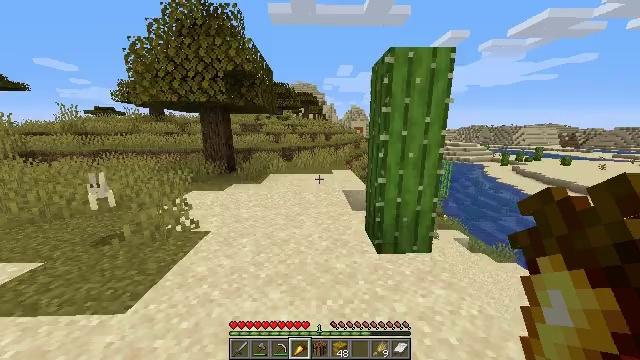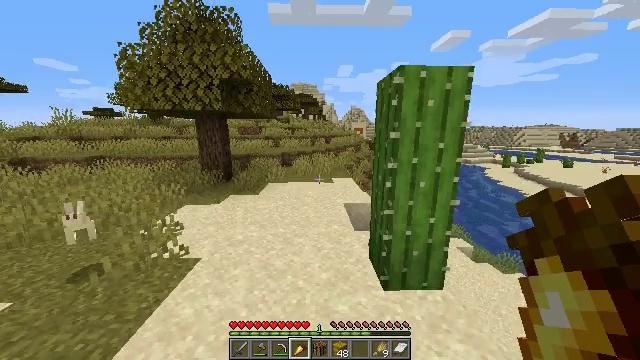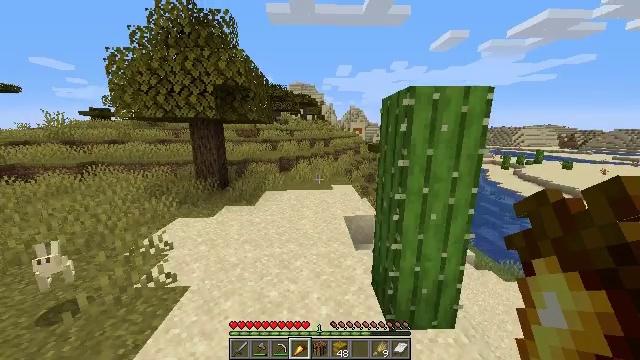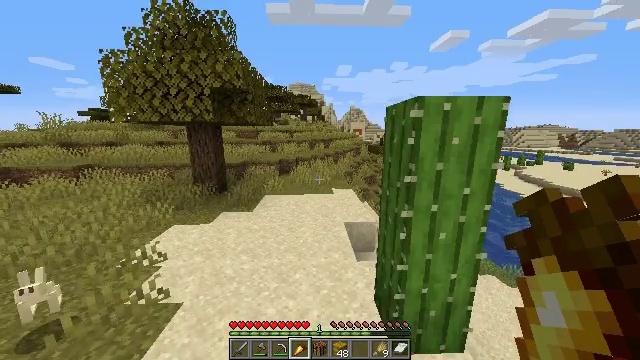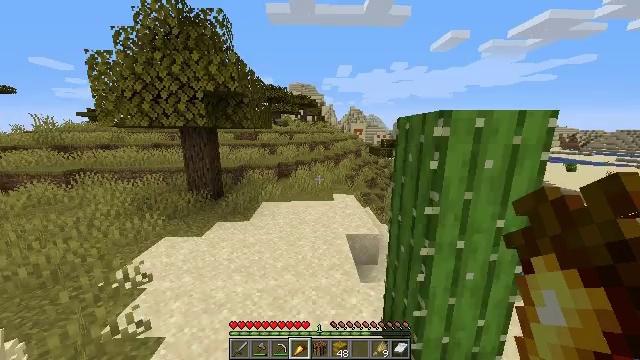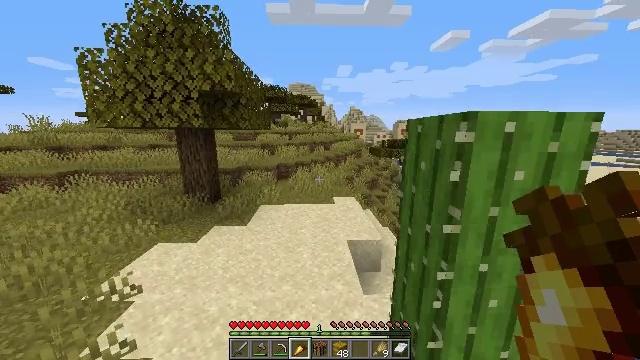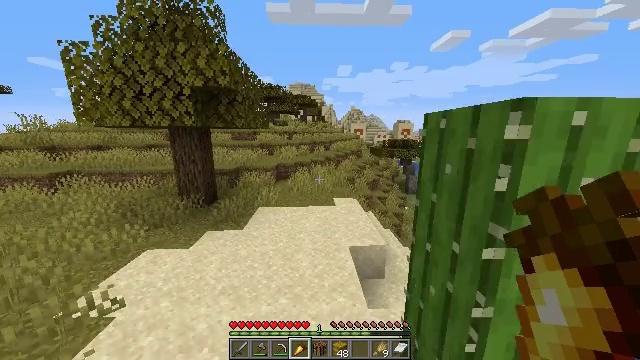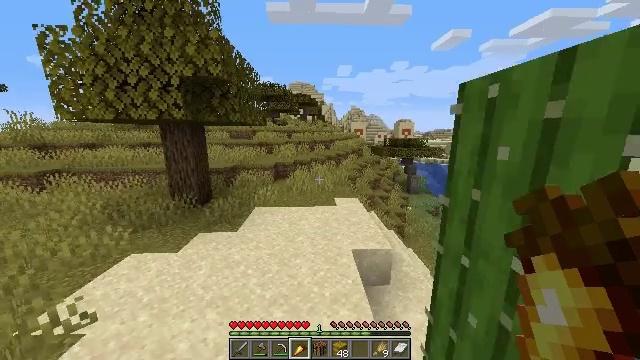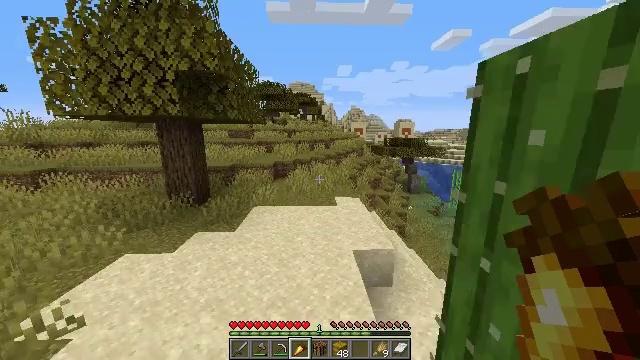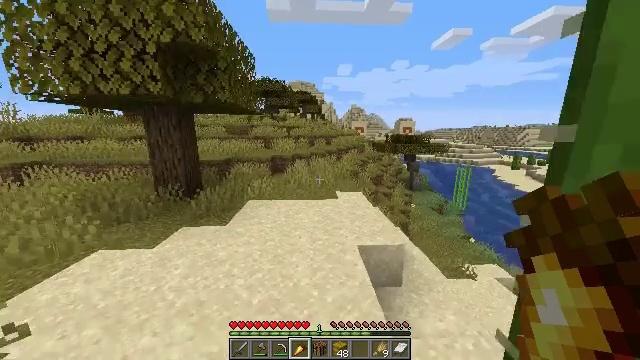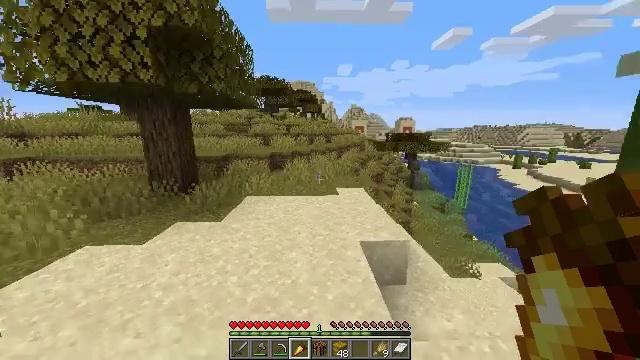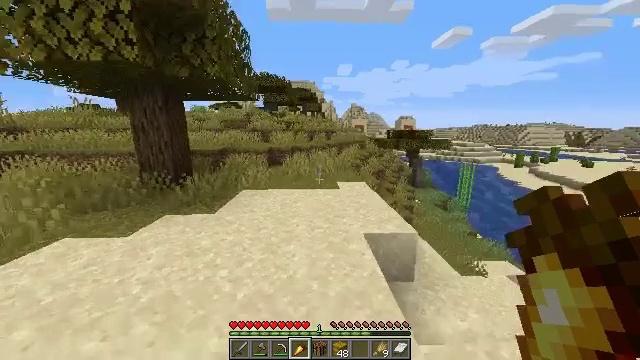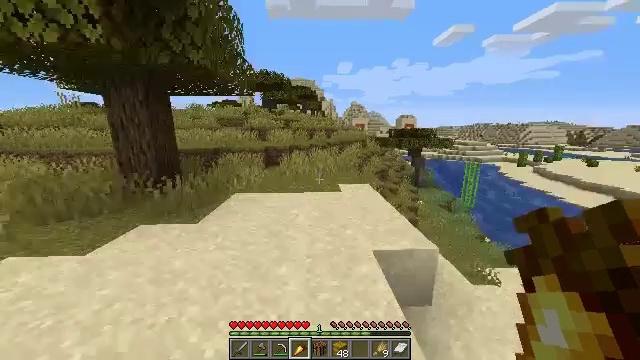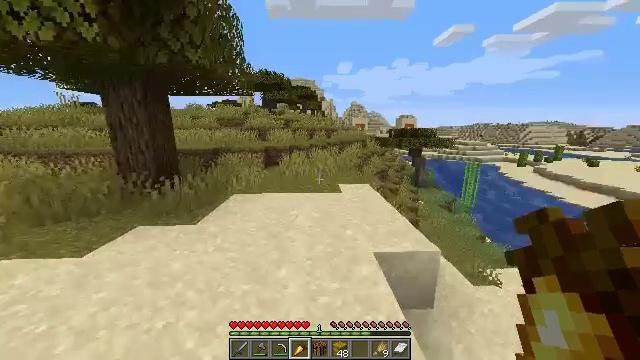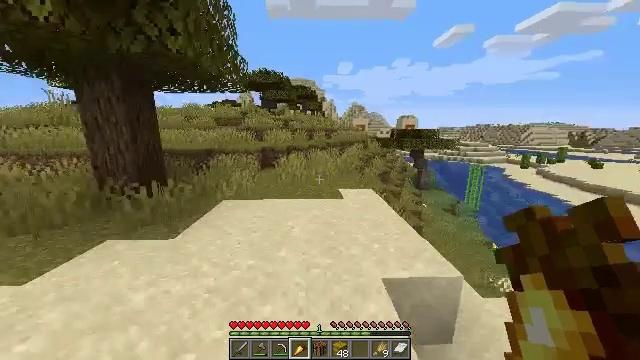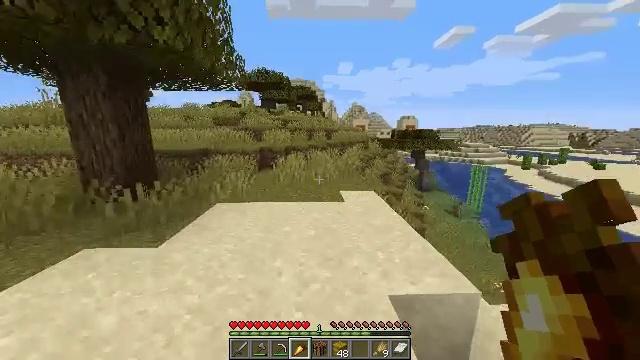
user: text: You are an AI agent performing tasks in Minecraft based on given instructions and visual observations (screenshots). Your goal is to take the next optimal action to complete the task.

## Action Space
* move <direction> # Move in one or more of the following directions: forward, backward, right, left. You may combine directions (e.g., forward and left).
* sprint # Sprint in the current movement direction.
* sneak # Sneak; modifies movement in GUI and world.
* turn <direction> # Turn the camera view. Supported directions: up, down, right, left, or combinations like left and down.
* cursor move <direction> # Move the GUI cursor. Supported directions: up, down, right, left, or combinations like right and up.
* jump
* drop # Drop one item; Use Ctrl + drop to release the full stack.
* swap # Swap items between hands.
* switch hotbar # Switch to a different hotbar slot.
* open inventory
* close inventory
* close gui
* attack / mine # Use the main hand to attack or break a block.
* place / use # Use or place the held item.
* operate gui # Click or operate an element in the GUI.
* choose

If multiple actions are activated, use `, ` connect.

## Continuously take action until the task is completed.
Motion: motion action
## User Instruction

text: Dig out the orange terracotta.
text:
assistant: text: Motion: move forward, jump
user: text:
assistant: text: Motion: move forward, jump
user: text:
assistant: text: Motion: move forward
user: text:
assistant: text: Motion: move forward
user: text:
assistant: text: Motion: move forward
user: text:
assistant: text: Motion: move forward
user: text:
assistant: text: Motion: move forward
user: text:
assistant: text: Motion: move forward
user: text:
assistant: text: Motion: move forward
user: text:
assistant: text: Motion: move forward
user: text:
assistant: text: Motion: move forward
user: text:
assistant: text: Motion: move forward
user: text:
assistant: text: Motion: move forward
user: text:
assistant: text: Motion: move forward
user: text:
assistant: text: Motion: move forward
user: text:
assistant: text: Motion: move forward
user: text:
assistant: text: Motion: move forward, sprint
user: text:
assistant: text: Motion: move forward, sprint
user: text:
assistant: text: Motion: move forward, sprint, jump
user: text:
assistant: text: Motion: move forward, sprint, jump
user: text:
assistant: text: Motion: move forward, jump
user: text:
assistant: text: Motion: move forward, jump
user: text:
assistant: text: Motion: move forward, jump
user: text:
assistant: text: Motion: move forward, jump
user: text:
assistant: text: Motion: move forward, jump
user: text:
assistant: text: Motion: move forward, jump
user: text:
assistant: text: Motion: move forward, jump
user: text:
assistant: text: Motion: move forward
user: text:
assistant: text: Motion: move forward
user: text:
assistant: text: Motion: move forward, jump